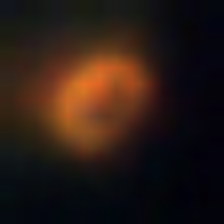
Taxon: NanoPlankton
Group: Other